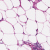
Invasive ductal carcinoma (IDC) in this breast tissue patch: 1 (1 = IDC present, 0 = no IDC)